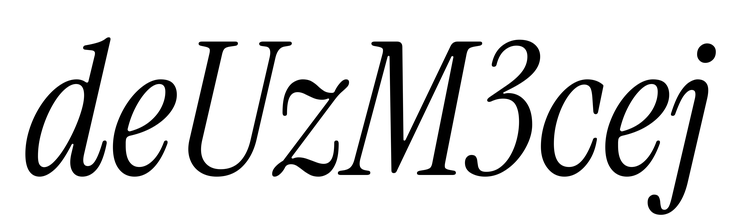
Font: InstrumentSerif-Italic